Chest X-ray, PA view. Patient: 57 years old, sex M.
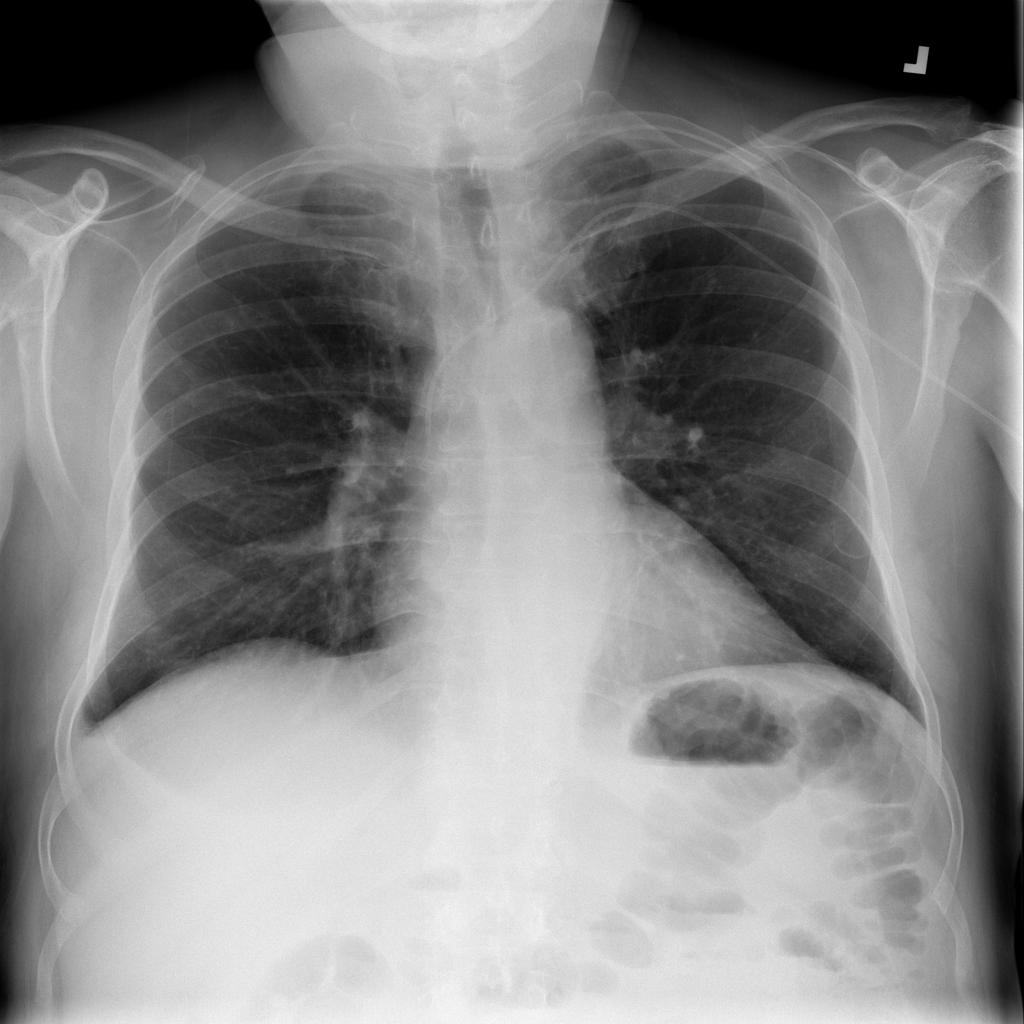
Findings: No Finding